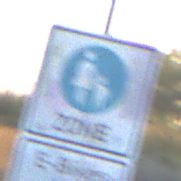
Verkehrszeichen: BeginnFussgaengerzone
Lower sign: BesondereFahrzeugeUndTransportgueter13
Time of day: SunriseSunset
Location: Outdoor (Urban)
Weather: Clear
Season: NotSpecified
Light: Natural